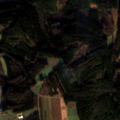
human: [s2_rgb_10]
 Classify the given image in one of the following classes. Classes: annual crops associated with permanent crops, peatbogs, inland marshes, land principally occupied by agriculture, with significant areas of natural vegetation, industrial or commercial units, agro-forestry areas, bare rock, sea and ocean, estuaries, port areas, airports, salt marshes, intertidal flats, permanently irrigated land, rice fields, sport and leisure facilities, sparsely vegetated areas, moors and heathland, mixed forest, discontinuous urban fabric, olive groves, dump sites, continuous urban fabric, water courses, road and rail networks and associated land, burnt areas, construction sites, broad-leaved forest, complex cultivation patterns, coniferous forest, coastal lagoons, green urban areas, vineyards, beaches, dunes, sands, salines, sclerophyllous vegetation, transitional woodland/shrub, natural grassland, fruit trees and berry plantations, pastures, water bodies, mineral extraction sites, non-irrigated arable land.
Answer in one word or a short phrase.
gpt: non-irrigated arable land, broad-leaved forest, coniferous forest, mixed forest